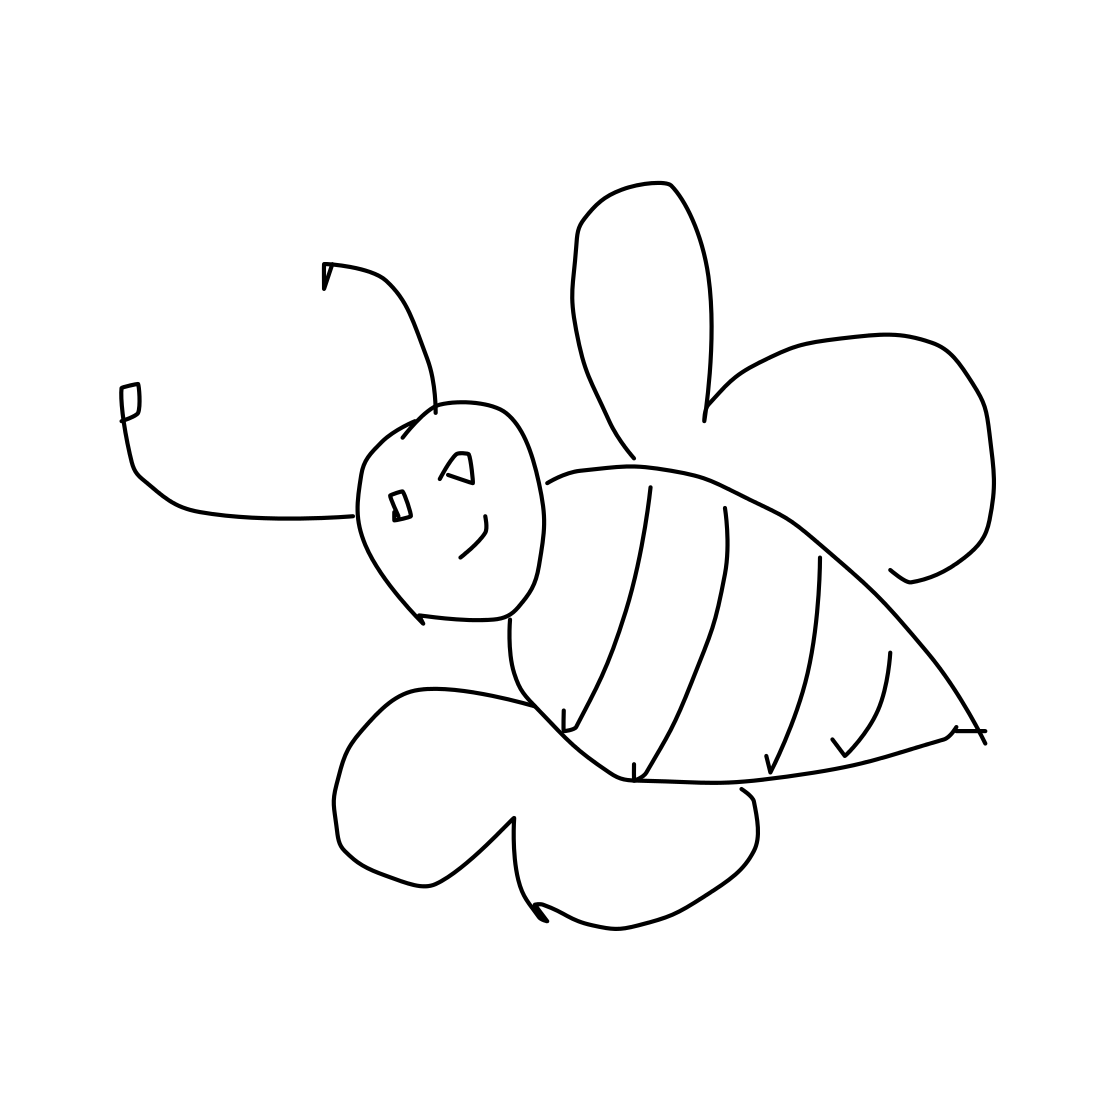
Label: bee